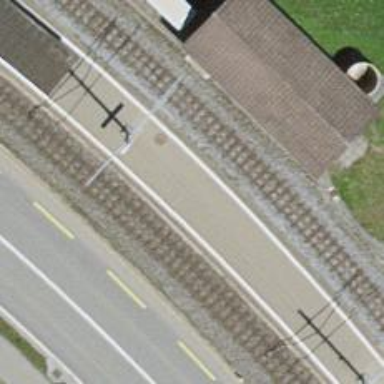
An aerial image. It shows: Station for public transport and railway.